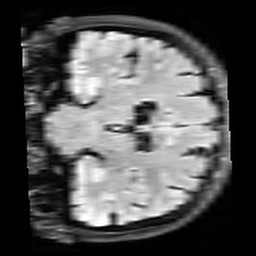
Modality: FLAIR
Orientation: coronal
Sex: female
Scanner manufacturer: siemens
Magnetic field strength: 3 T
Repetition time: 10 s
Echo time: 0.09 s